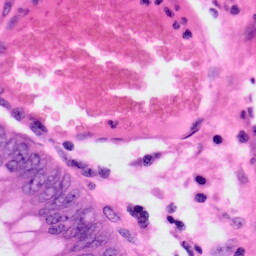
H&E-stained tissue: Colon